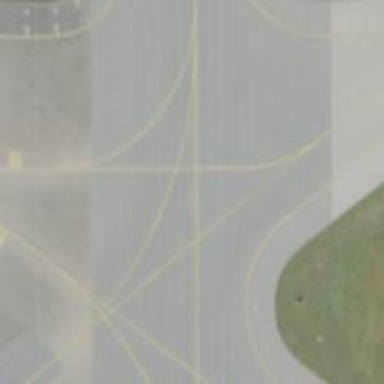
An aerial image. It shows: View of taxiway at the airport.